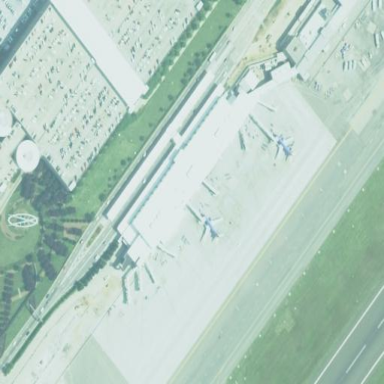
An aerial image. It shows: Apron at the airport.